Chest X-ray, PA view. Patient: 56 years old, sex M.
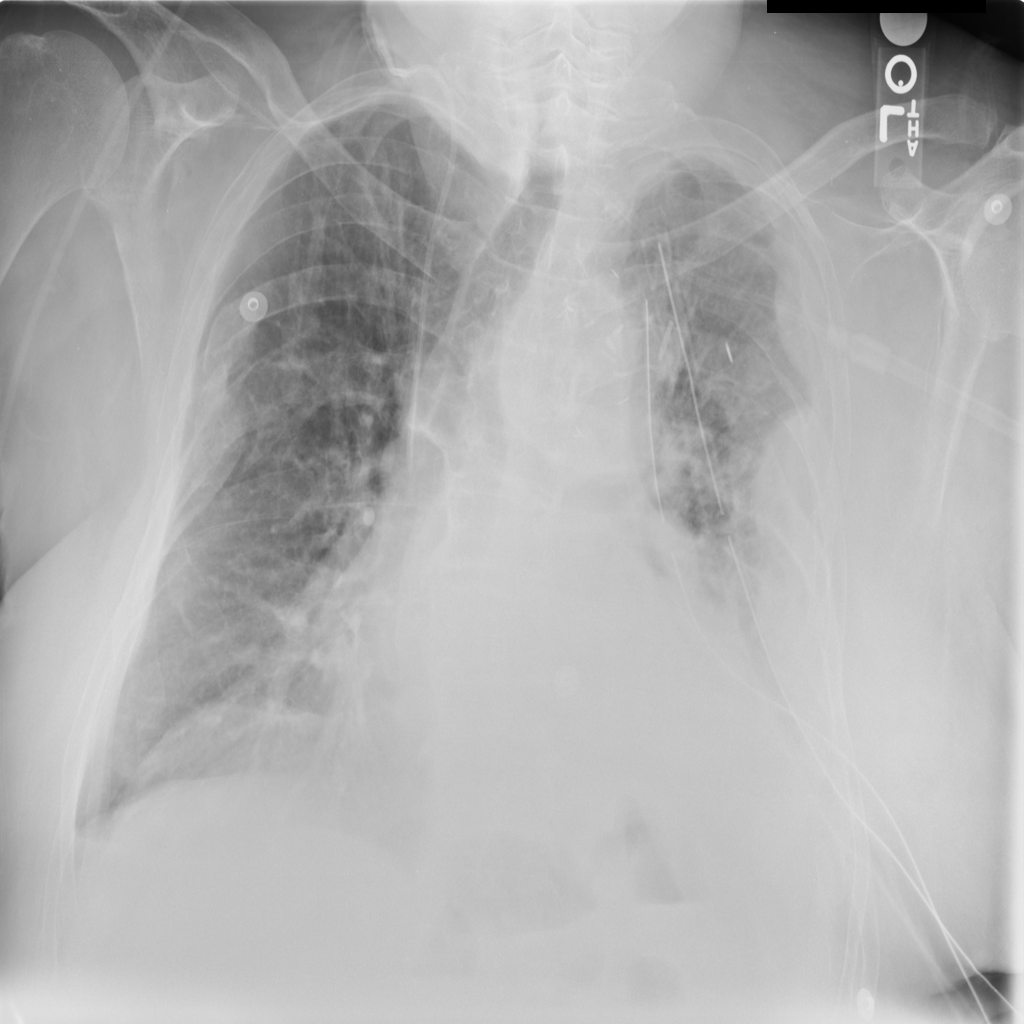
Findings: Consolidation